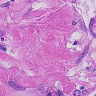
Metastatic tissue present: yes